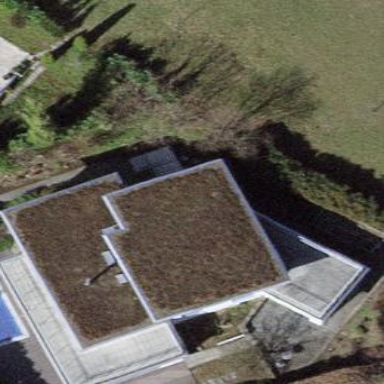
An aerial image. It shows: Building with flat roof.